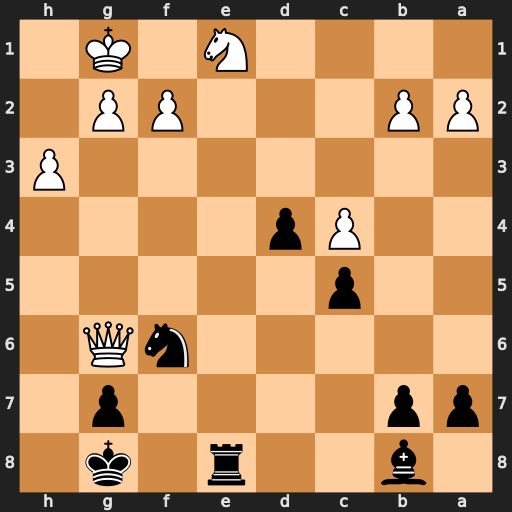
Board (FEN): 1b2r1k1/pp4p1/5nQ1/2p5/2Pp4/7P/PP3PP1/4N1K1
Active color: b
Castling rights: -
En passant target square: -
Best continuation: Rxe1#